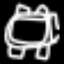
Label: bed